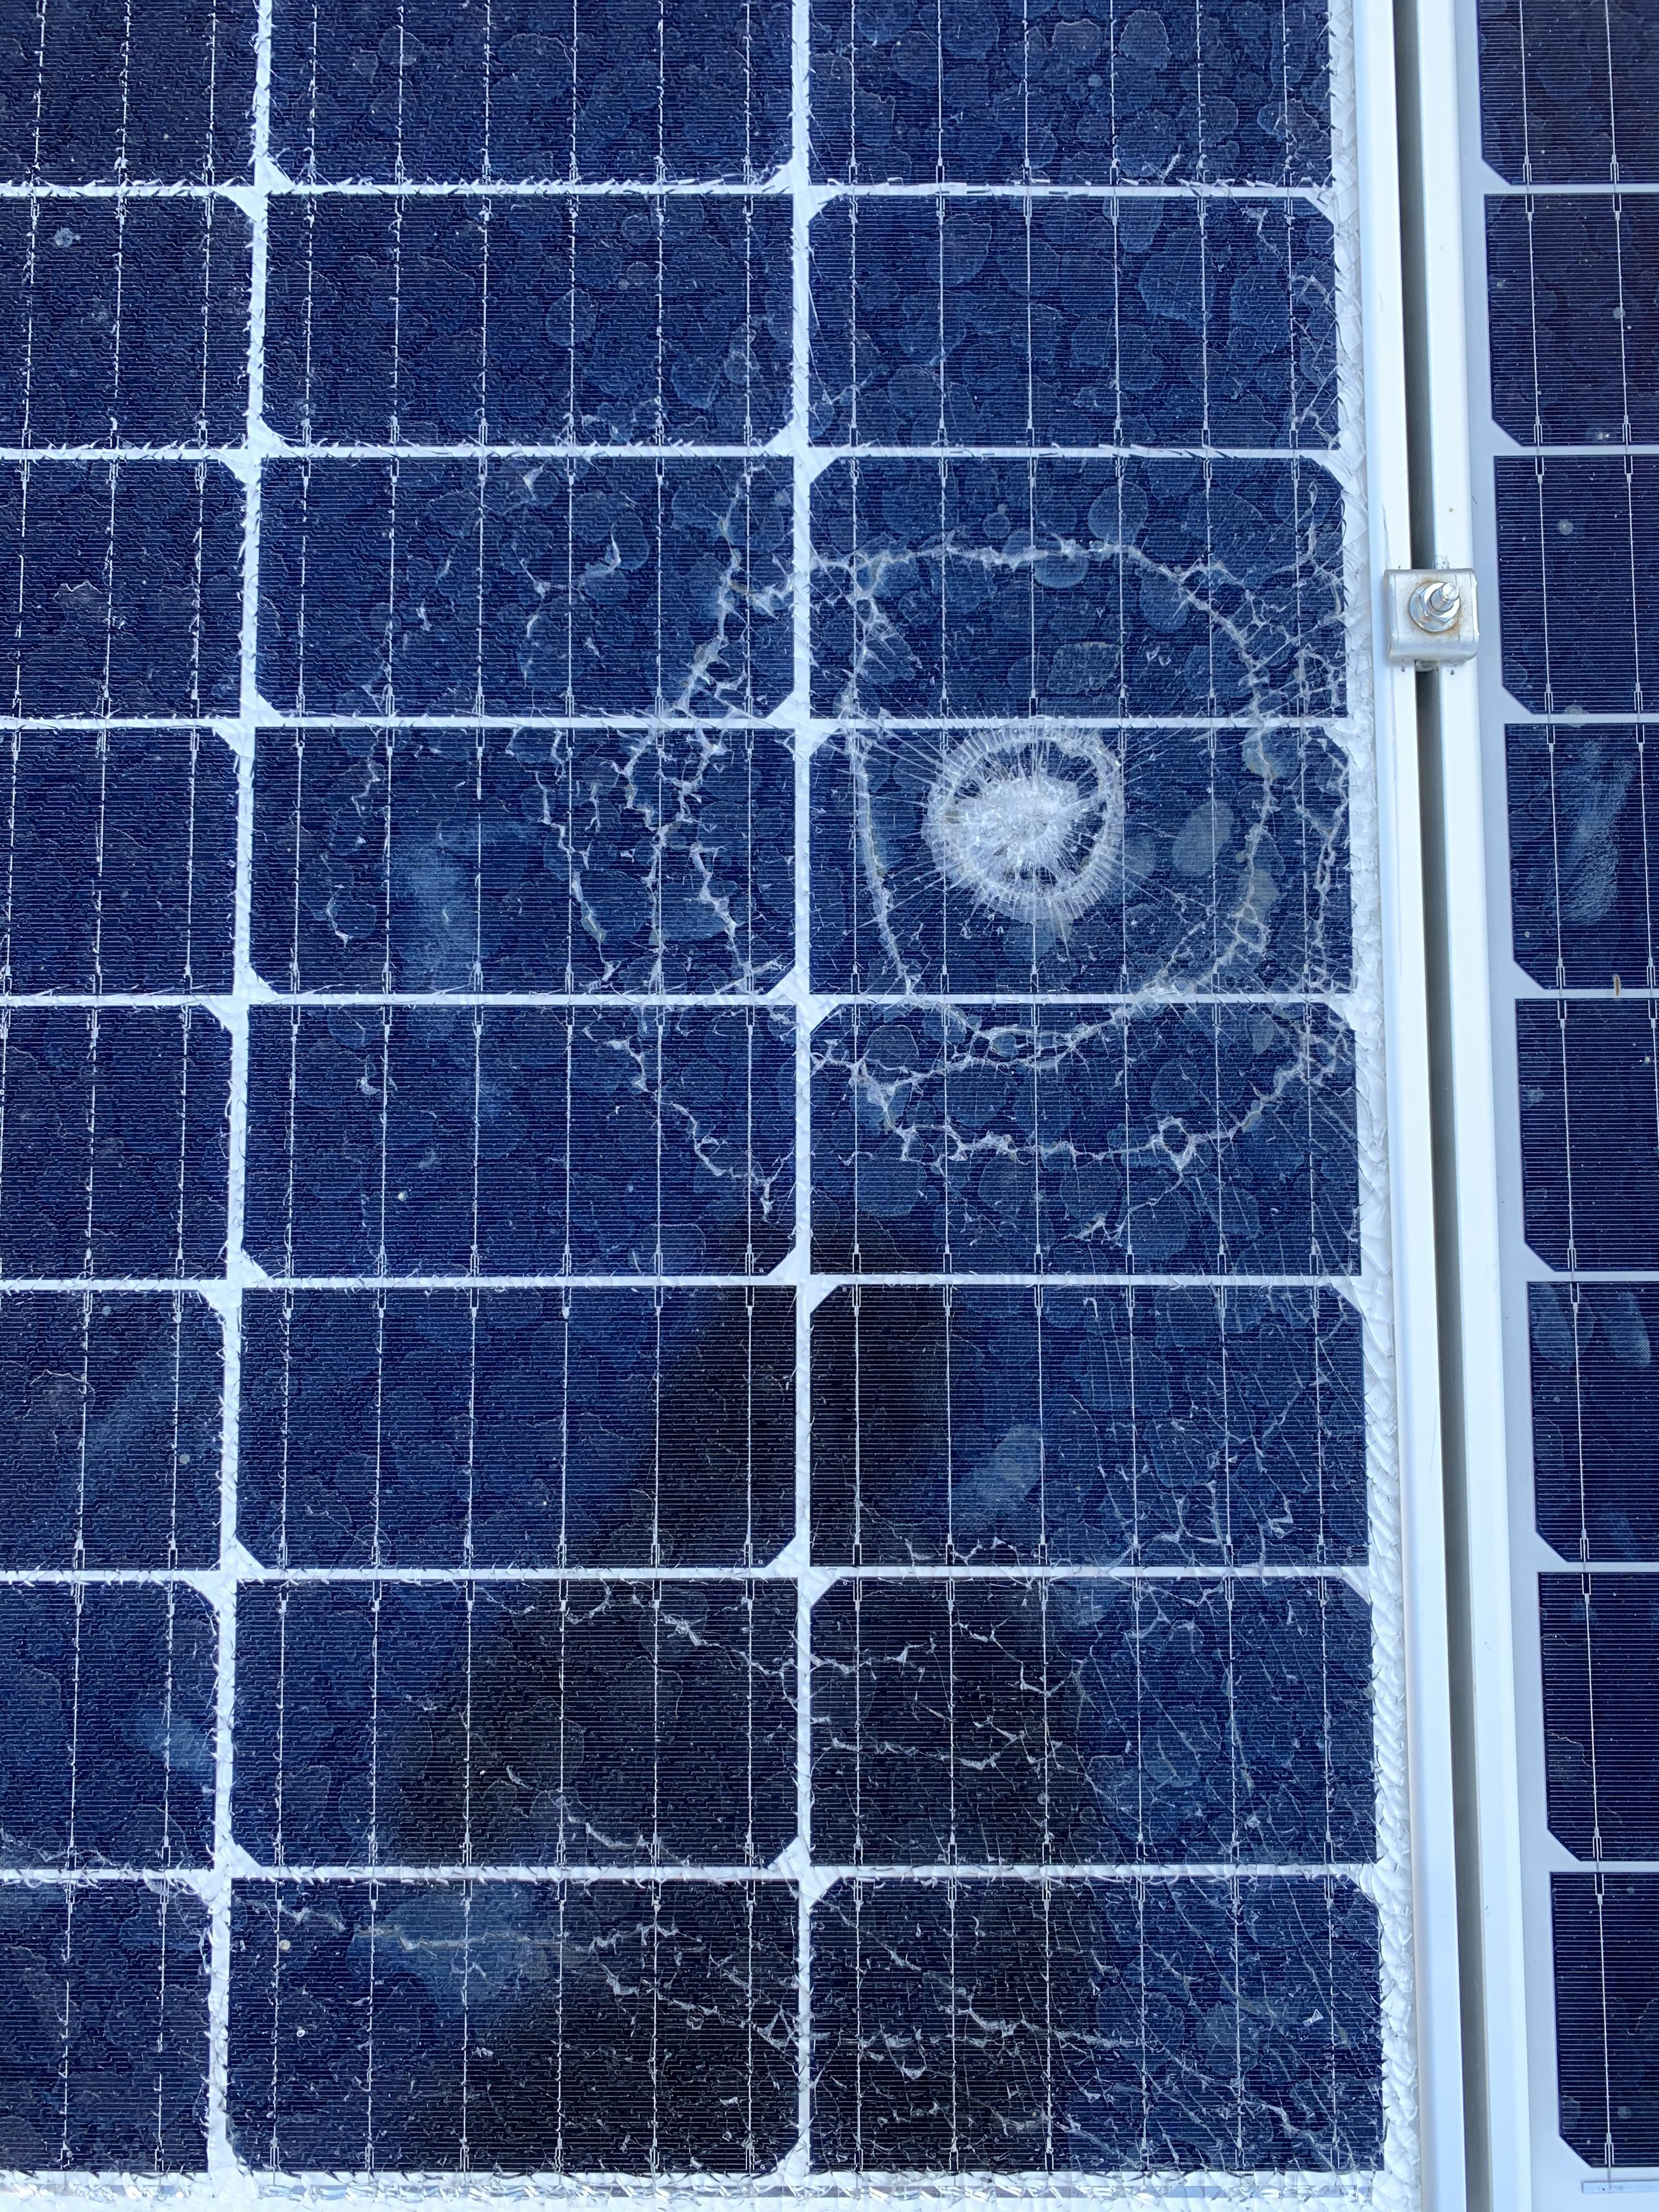
Label: Physical-Damage